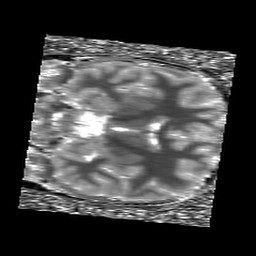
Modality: T1map
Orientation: coronal
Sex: male
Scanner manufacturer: siemens
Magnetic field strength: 3 T
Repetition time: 5 s
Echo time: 0.00368 s